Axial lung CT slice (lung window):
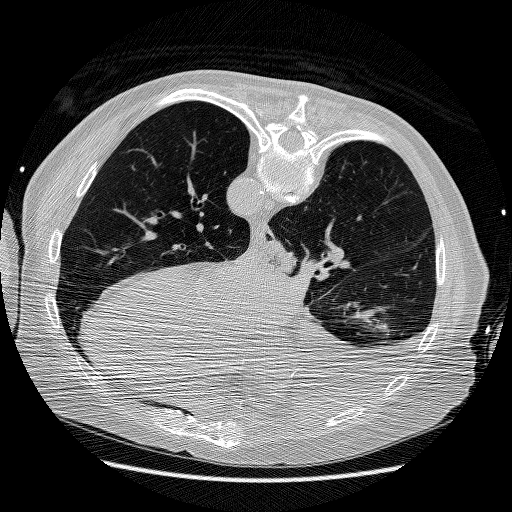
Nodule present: no